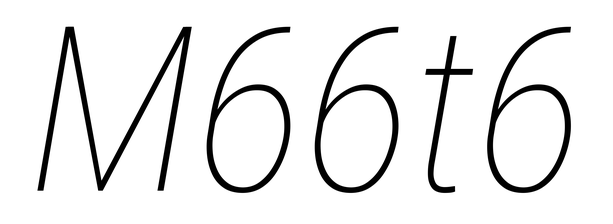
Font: Roboto-Italic_Condensed_Thin_Italic